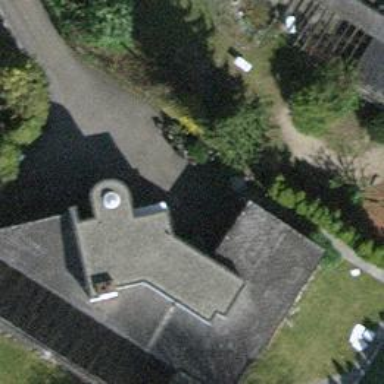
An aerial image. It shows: Detached building.